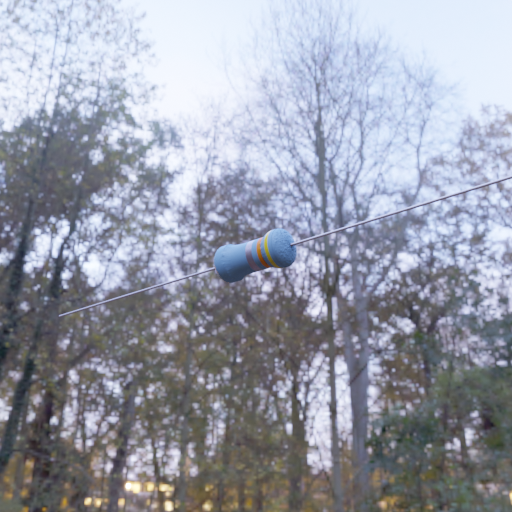
Resistor colour bands (in order): silver, orange, yellow